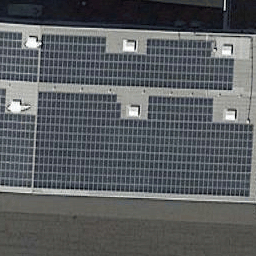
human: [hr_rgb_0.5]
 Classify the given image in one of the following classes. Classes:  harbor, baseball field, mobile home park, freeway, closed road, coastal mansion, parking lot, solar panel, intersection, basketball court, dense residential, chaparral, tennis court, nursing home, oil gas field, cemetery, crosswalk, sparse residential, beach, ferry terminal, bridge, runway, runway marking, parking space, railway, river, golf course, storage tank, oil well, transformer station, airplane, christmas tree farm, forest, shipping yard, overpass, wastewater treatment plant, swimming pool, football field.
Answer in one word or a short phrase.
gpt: solar panel